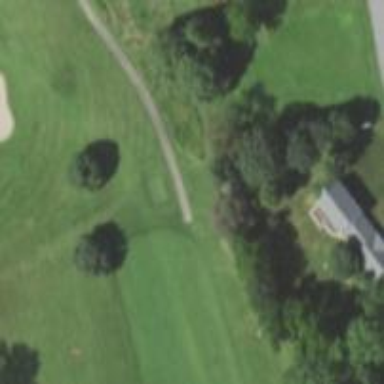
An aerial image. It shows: Golf tee.